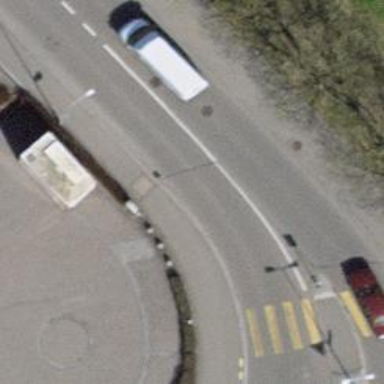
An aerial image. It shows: Bollard.